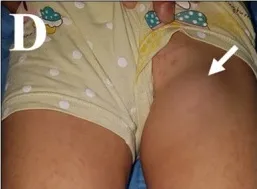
Clinical presentation of the case with IL12RB1 deficiency. Pictures were taken on different occasions: (D) A swelling is shown in the left groin, due to left inguinal lymphadenitis (arrowed).
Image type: medical_photograph (skin_photograph)